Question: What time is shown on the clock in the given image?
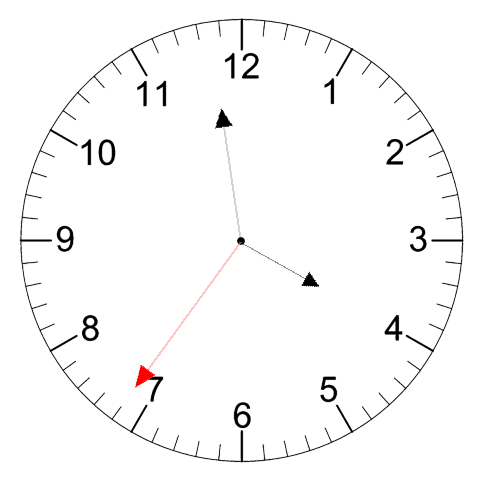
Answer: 03:58:36